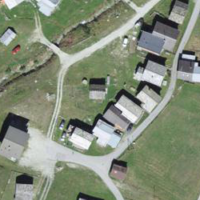
EUNIS habitat code: 55
Species observed at this site:
Parus major